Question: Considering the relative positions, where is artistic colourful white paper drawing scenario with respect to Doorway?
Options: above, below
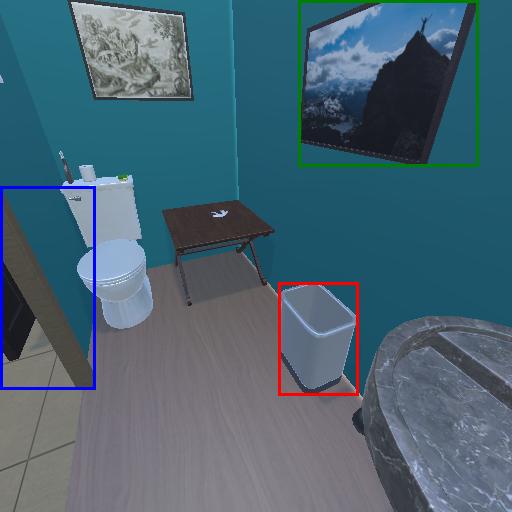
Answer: above